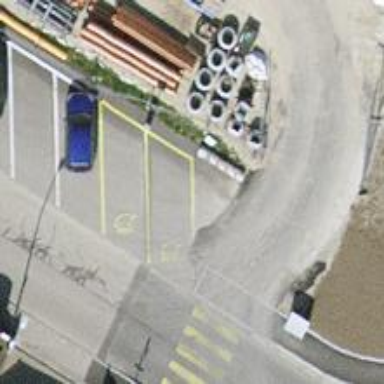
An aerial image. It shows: Charging station.